Question: What company sent the message?
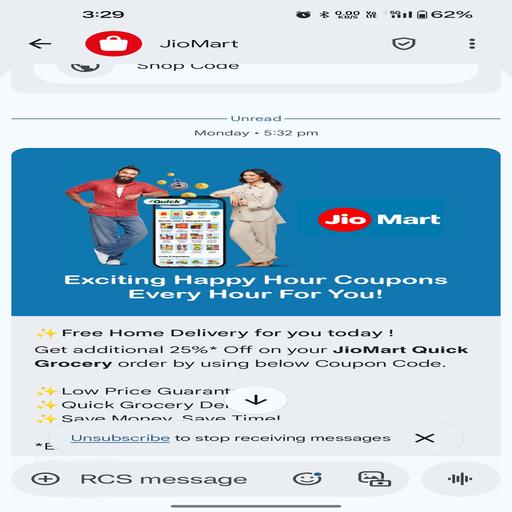
Answer: JioMart